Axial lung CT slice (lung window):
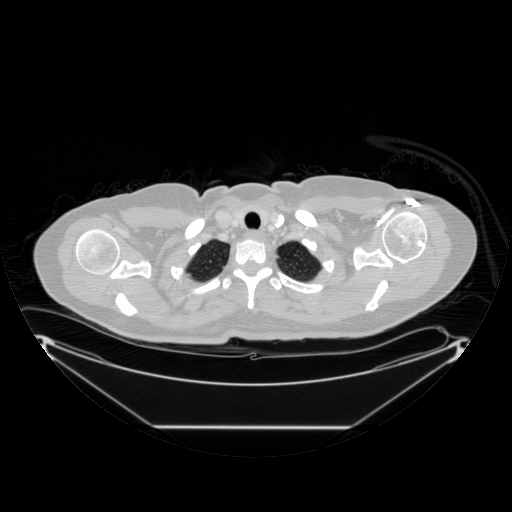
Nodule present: no